Aerial crown-view tile of a tropical tree (Barro Colorado Island, Panama), acquired 20250414:
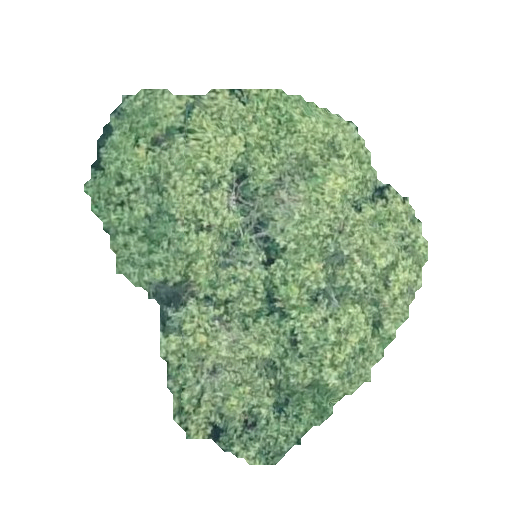
Species: Hieronyma alchorneoides
GBIF accepted scientific name: Hieronyma alchorneoides
Crown area: 128.171 m²